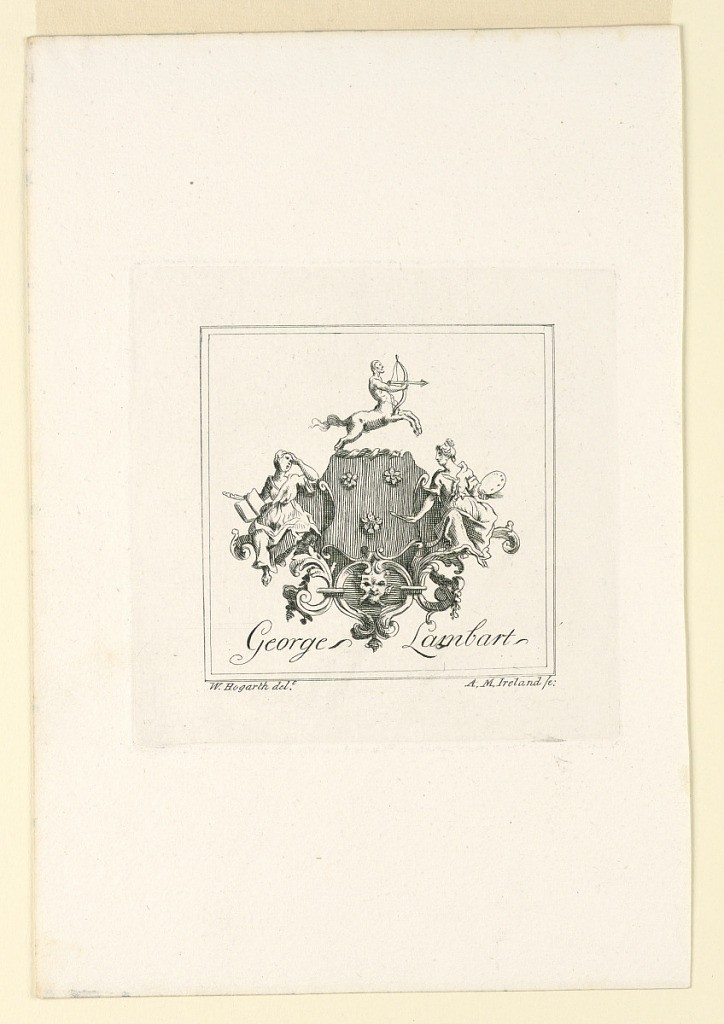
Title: George Lambart's Book Plate
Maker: A.M. Ireland
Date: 1794
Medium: Etching on paper
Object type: Print
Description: The bookplate depicts the coat-of-arms of George Lambart with the inscription of the name below it.